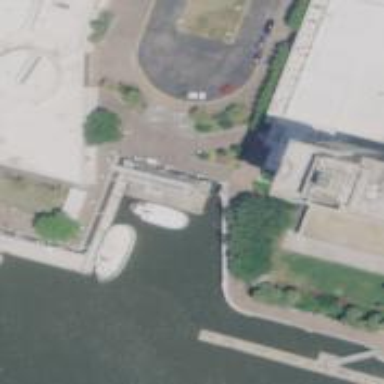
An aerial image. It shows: Pier on dock by the waterway.